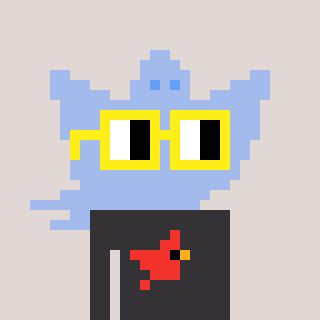
a pixel art character with square yellow glasses, a ghost-B-shaped head and a grayscale-colored body on a warm background